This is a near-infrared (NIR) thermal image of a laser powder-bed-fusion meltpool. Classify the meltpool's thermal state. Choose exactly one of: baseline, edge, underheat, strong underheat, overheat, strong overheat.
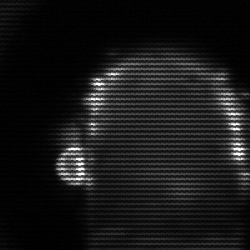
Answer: baseline